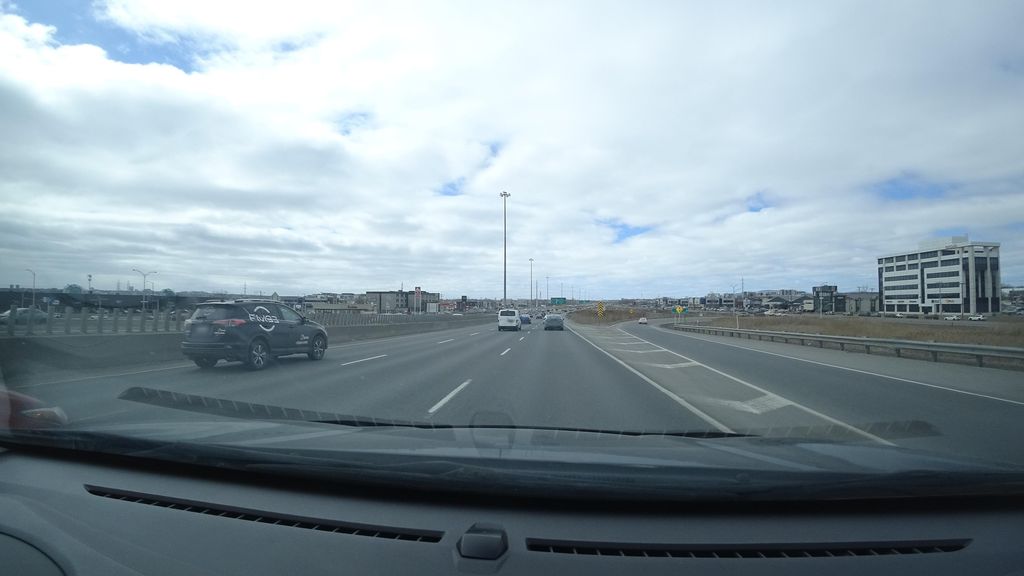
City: quebec_city